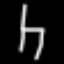
Label: chair